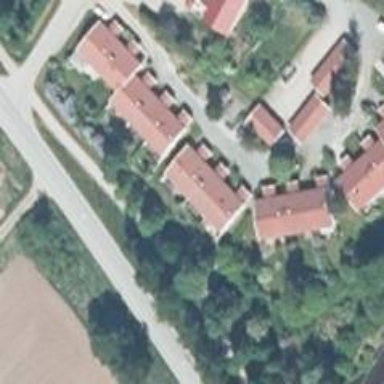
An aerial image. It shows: Residential building.